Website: lowes
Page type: address-validator
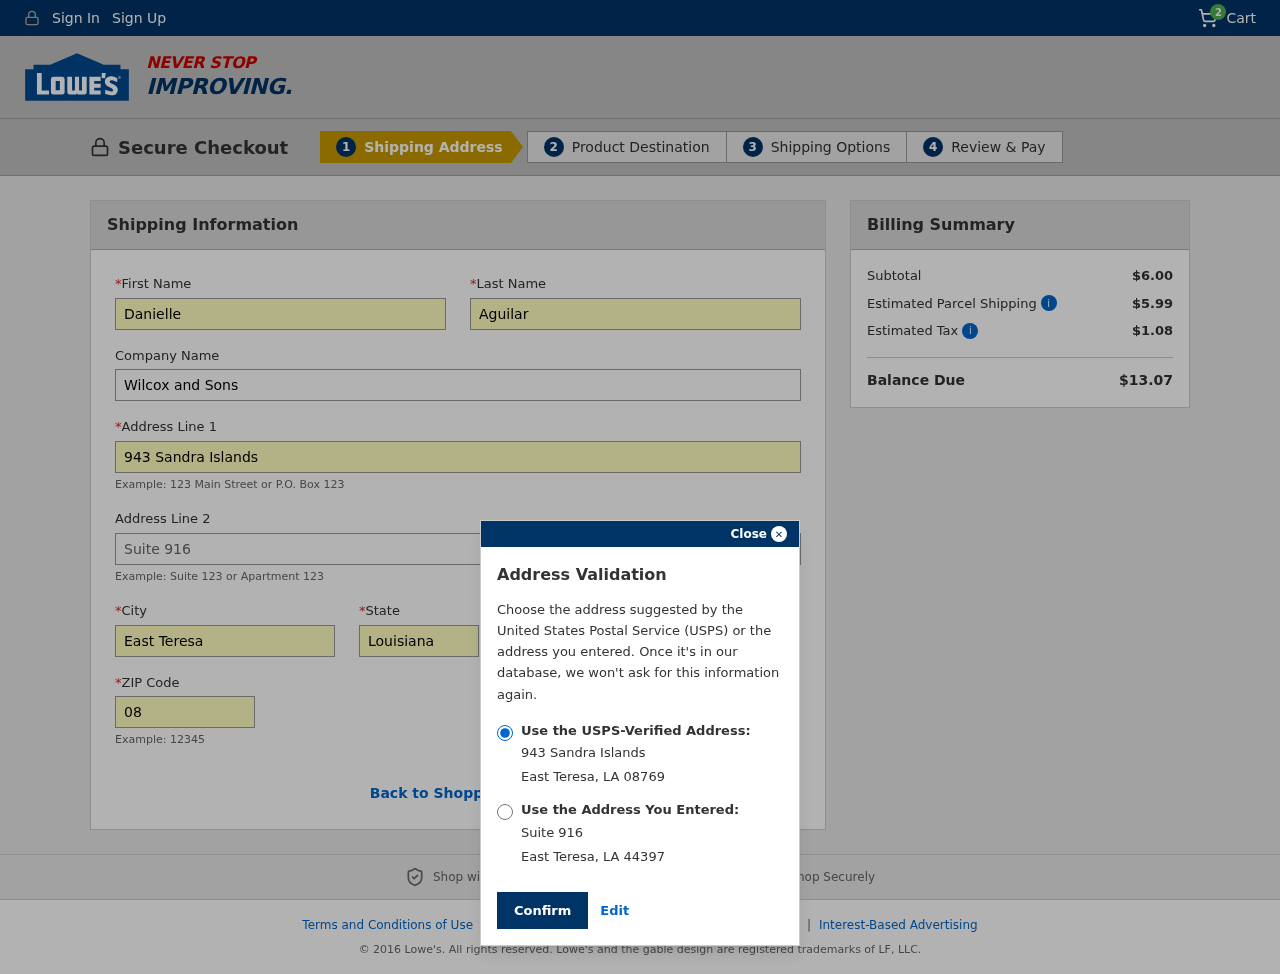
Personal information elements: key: PII_CITY
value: East Teresa
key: PII_COMPANY
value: Wilcox and Sons
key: PII_FIRSTNAME
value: Danielle
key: PII_LASTNAME
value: Aguilar
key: PII_POSTCODE
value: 08769
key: PII_POSTCODE2
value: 44397
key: PII_STATE
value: Louisiana
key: PII_STATE_ABBR
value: LA
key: PII_STREET
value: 943 Sandra Islands
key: PII_STREET2
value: Suite 916
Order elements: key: ORDER_NUM_ITEMS
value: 2
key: ORDER_SUBTOTAL
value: $6.00
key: ORDER_SHIPPING_COST
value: $5.99
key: ORDER_TAX
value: $1.08
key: ORDER_TOTAL
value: $13.07